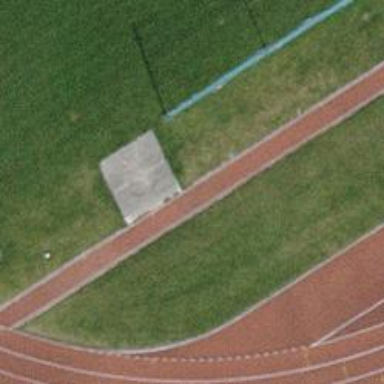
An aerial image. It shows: Shot-put sport pitch in leisure land area.